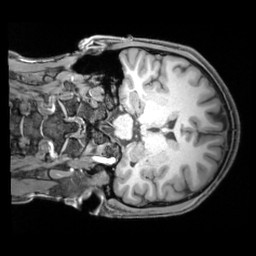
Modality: T1w
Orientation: coronal
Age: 27
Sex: male
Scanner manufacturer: siemens
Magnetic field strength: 3 T
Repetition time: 1.97 s
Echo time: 0.00206 s